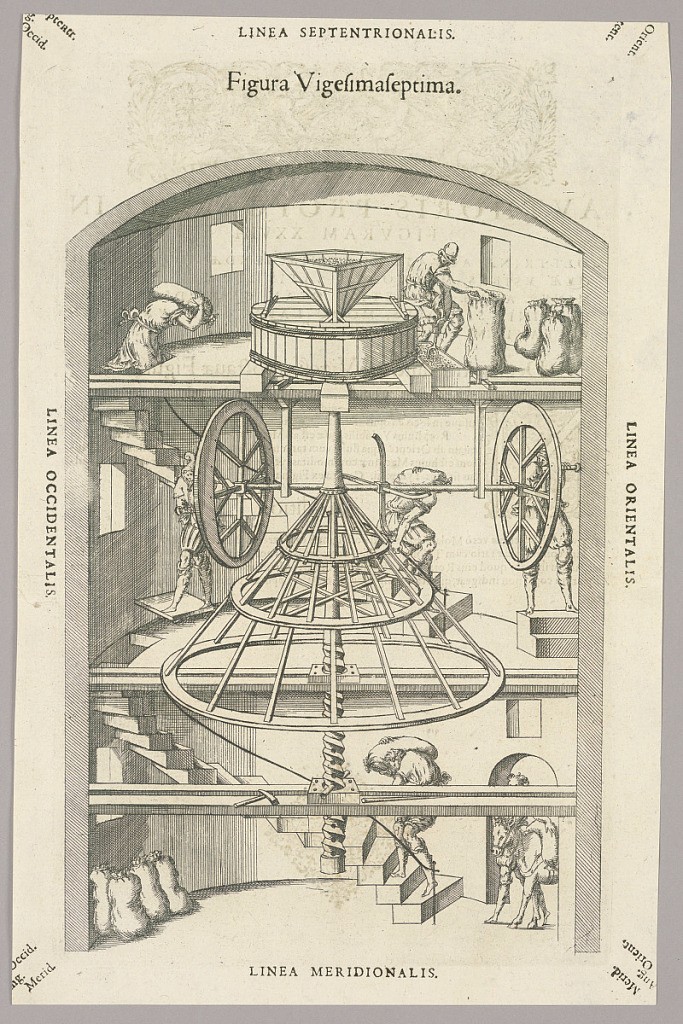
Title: Plate XXVII from Theatrum instrumentorum et machinarum
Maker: Julio Paschale
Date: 1582
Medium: Woodcut on paper
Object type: Print
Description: Apparatus for grinding grain, inside a mill. Above (third floor), men pour grain through funnel into grinding bin. On floor beneath, two men turn wheels on axel which turns a central screw (by a cross on axel and circular frame as cogs on screw). Description in Latin on verso of 1949-152-224.